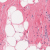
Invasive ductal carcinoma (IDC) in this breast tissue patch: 0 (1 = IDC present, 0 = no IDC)